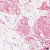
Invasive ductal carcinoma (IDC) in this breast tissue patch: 0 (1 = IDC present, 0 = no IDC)